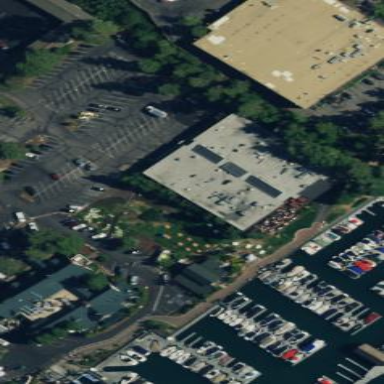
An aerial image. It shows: Parking area with asphalt surface.